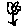
Label: flower